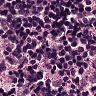
Metastatic tissue present: no